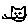
Label: cat